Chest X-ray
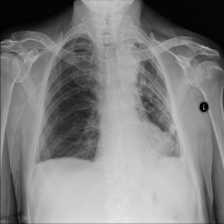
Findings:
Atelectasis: negative
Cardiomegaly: negative
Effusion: negative
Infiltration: negative
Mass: positive
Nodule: positive
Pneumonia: negative
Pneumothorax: negative
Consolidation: negative
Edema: negative
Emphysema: negative
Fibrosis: negative
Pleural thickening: negative
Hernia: negative